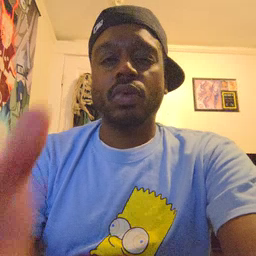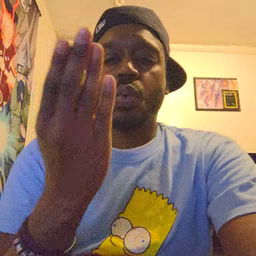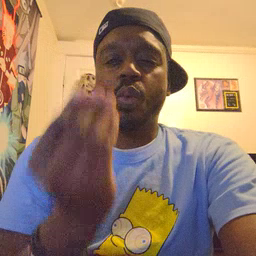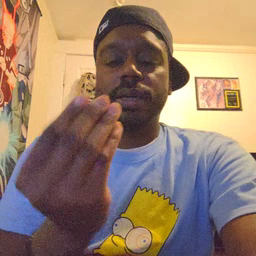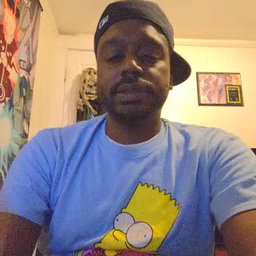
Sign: wet